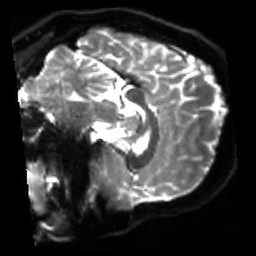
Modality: sbref
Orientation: sagittal
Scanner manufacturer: siemens
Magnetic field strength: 3 T
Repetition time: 4 s
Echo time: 0.0594 s